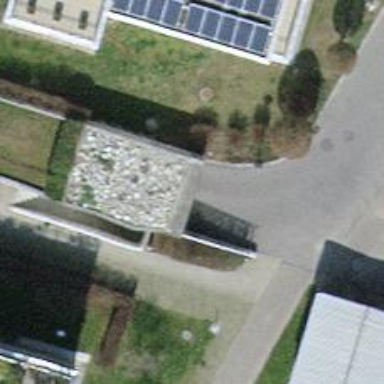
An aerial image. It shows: Parking entrance.